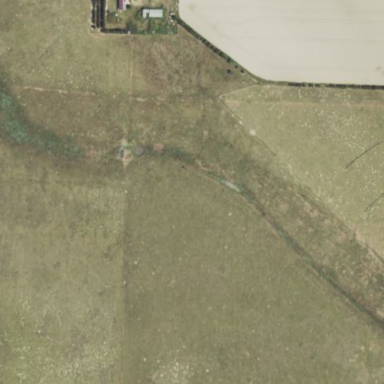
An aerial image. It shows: Agricultural meadow.